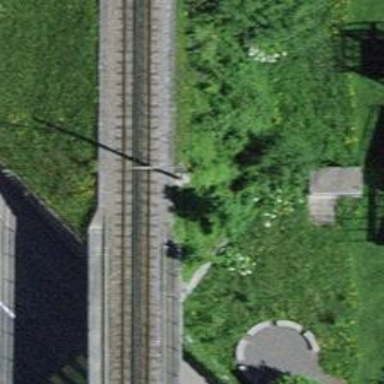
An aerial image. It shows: Single-track railway bridge with electrified contact line.